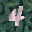
Label: 4